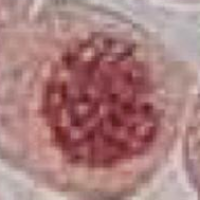
Label: prophase